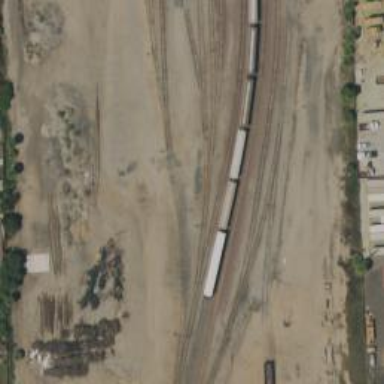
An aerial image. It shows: Railway yard.